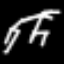
Label: chair